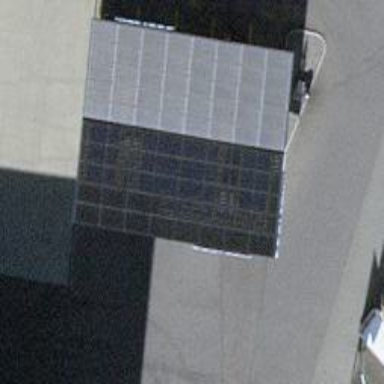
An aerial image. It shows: View of roof of building.